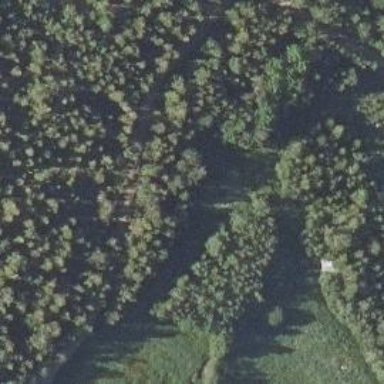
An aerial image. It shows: Forest area.